Question: Count the number of objects in the diagram.
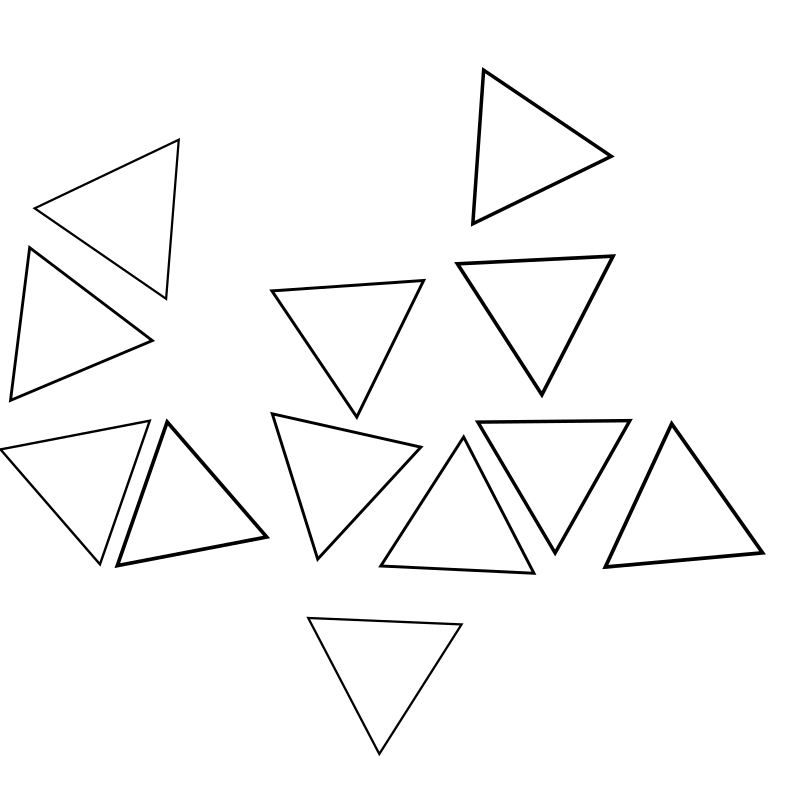
Answer: 12